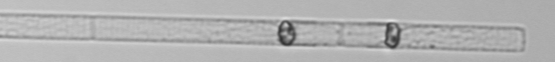
Label: Dactyliosolen_blavyanus